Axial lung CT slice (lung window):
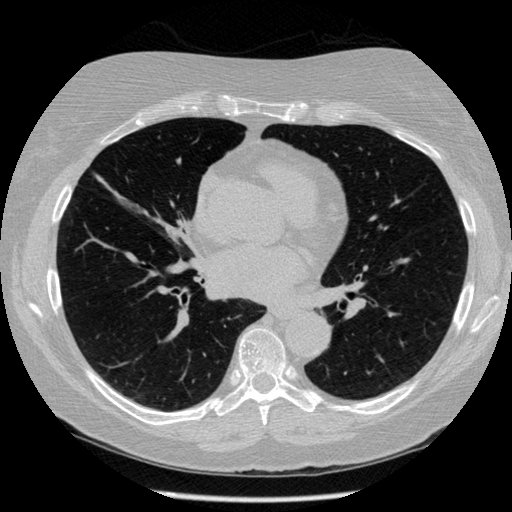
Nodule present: no